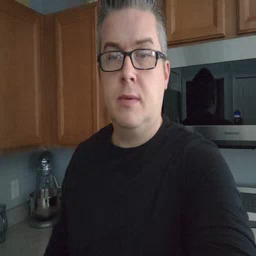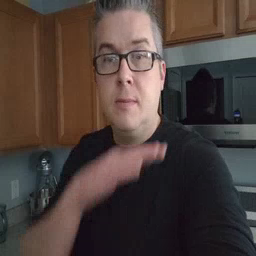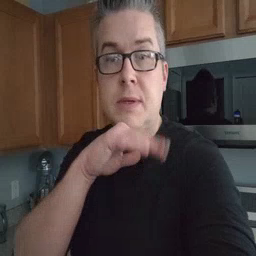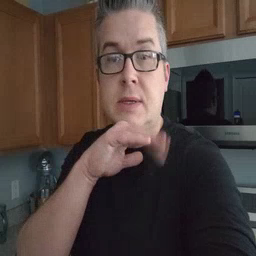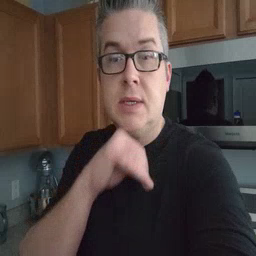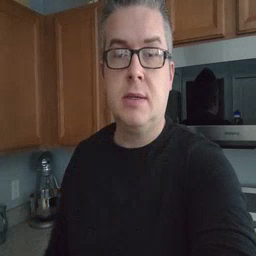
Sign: pig